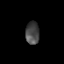
Tissue: prostate
Cell type: T cells
Senescence score: 0.7102
Nuclear area (px): 310
Mean DAPI intensity: 71.252